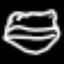
Label: frog